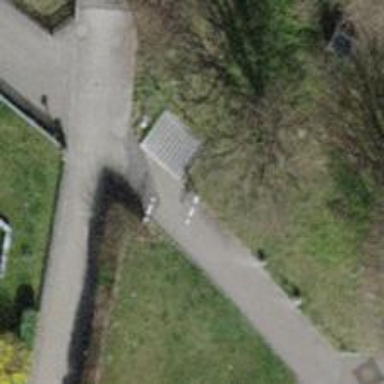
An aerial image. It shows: Cycle barrier.